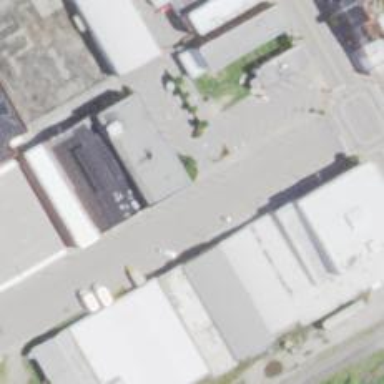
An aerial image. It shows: Parking space.